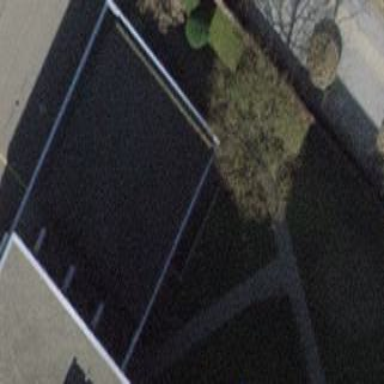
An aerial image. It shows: Group of garages.